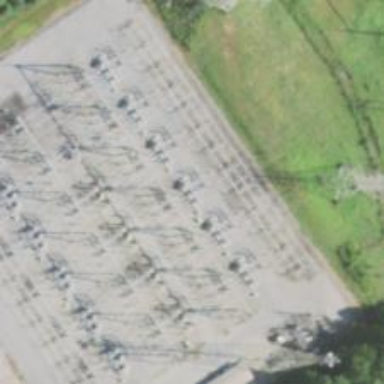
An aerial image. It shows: Switch for power supply.